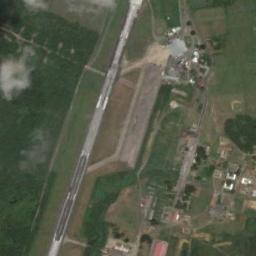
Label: airport